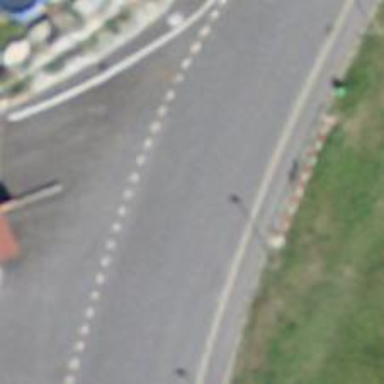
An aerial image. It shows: Zebra crossing on the road.